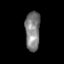
Tissue: skin
Cell type: Epithelial cells
Senescence score: 0.2647
Nuclear area (px): 572
Mean DAPI intensity: 127.986